Field crop: tomato
Growth stage: 1
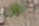
Species: solanum